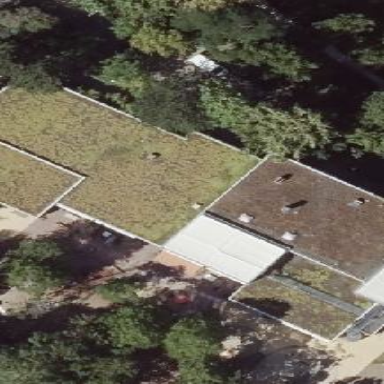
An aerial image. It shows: Flat roof kindergarten building.